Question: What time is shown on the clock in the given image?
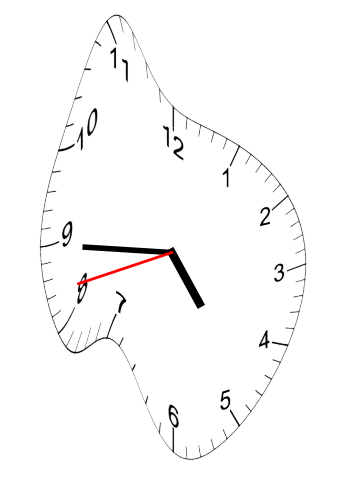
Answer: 04:44:42